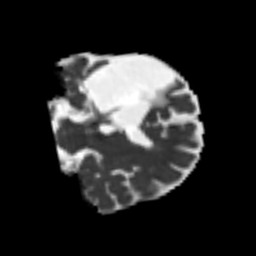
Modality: MD
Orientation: coronal
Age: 52
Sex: male
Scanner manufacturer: siemens
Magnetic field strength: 3 T
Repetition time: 4.987 s
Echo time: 0.0792 s